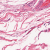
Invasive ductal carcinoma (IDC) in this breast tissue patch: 0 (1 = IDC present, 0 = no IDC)